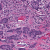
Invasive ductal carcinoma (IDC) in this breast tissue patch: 1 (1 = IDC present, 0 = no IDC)